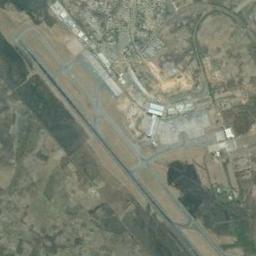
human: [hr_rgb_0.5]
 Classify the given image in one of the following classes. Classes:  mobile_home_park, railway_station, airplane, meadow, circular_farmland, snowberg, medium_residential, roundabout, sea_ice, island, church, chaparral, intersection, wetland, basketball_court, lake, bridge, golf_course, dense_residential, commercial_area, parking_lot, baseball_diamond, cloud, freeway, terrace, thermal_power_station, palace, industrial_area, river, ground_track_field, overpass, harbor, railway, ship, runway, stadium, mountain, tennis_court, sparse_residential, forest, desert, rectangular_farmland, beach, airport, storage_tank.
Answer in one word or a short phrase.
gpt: airport